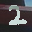
Label: 2